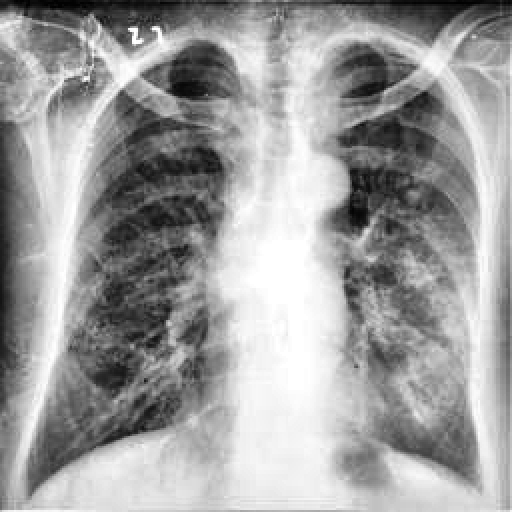
Finding: TUBERCULOSIS